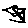
Label: zigzag